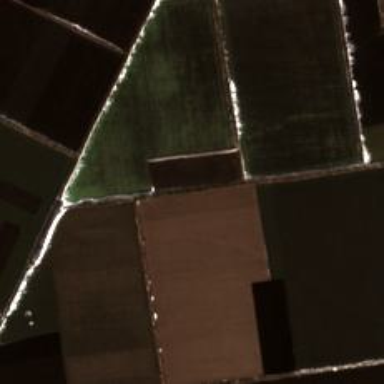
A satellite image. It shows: Picturesque farmland scene.